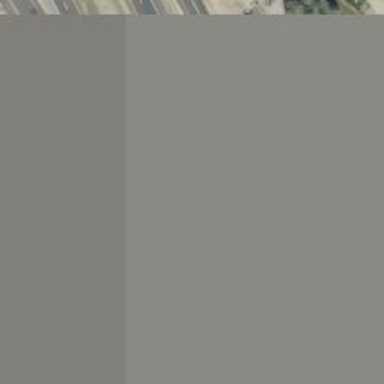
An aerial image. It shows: Trunk link highway with asphalt surface.